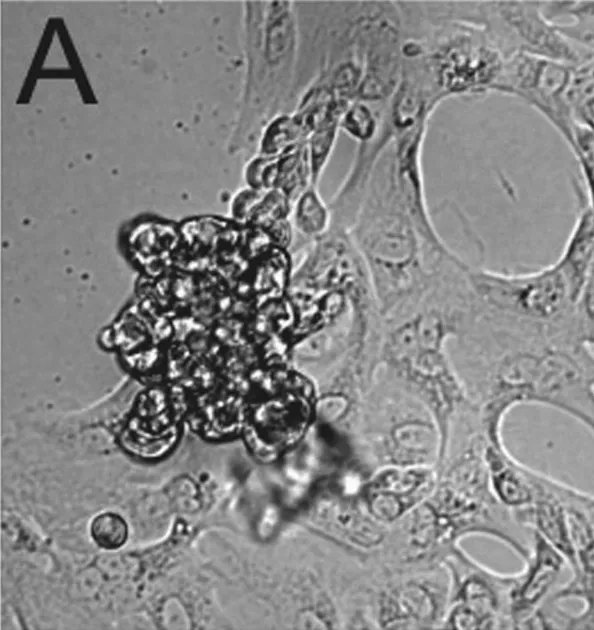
Micrographs of the non-diseased primary human mammary epithelial cultures (HMEC) from the BRCA1 mutation carrier. A) Contralateral breast - A cluster of epithelial cells called a mammosphere is shown on the left center of the image sitting on a field of fibroblasts.
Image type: pathology (gram)